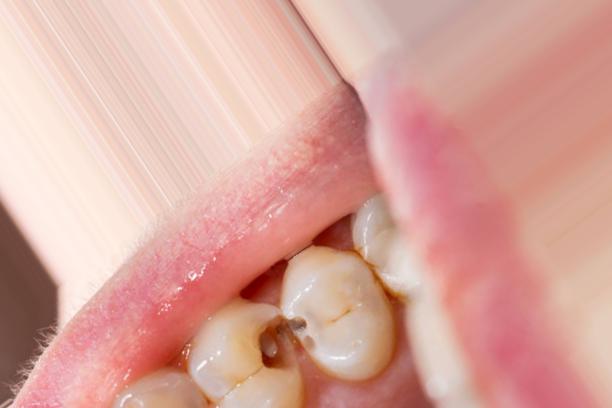
Condition: Caries